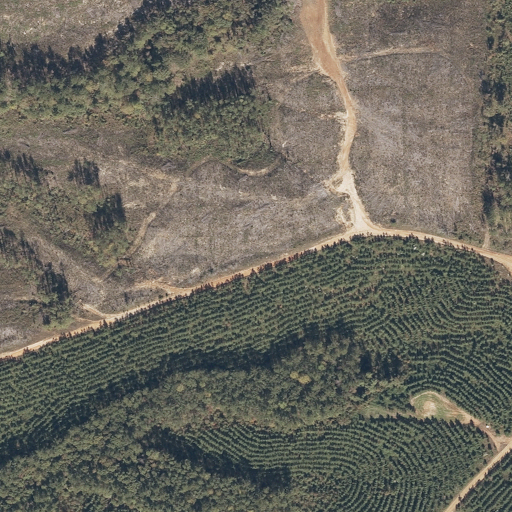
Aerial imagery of mountain in Mississippi named Circle Hill containing grassland, shrub, mixed forest, open development, and evergreen forest